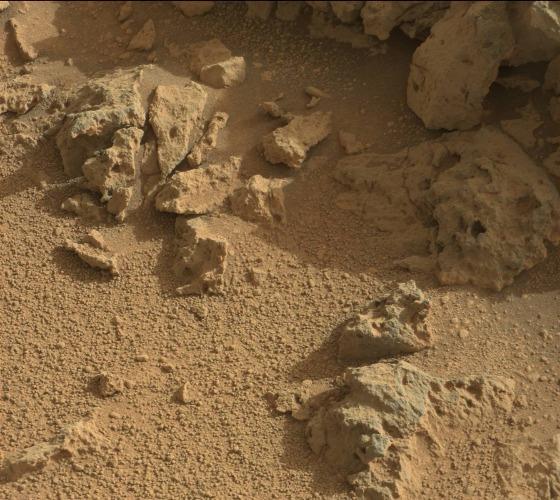
Terrain classes present: Gravel / Sand / Soil, Rock, Shadow